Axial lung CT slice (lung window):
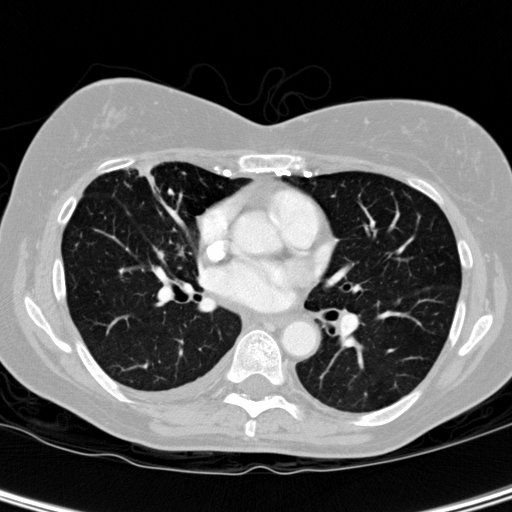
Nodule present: no